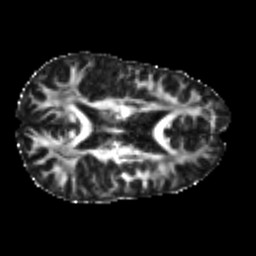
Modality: FA
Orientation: axial
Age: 24
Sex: male
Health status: healthy
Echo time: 0.074 s